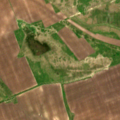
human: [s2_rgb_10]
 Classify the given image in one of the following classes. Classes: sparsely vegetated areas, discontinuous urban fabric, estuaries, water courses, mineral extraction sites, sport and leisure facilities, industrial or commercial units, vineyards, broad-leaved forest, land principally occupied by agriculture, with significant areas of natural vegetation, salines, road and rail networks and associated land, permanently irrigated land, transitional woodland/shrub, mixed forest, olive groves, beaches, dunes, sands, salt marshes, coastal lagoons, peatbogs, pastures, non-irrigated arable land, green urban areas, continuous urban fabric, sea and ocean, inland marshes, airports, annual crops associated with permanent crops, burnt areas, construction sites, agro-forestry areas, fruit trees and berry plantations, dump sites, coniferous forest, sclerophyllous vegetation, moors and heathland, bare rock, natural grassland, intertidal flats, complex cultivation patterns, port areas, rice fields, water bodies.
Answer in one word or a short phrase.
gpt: non-irrigated arable land, pastures